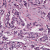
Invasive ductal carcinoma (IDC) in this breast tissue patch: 1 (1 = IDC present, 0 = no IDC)